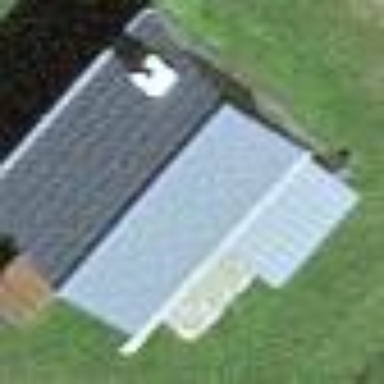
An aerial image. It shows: Detached building with gabled roof.